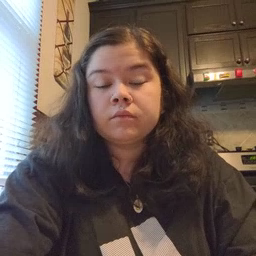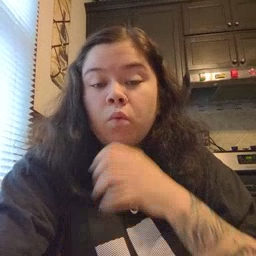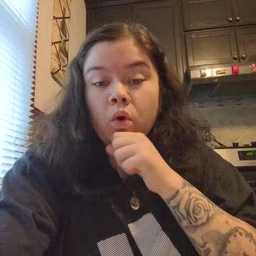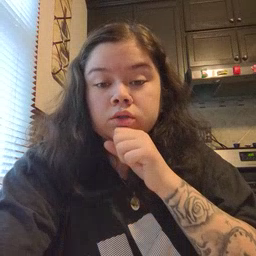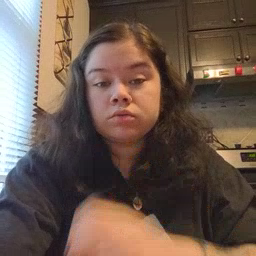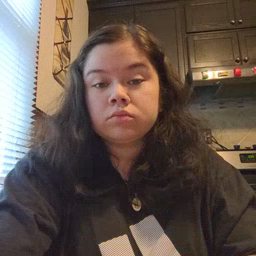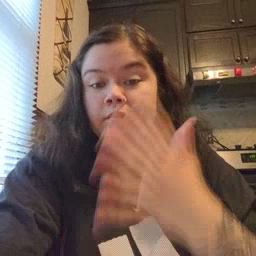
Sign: orange